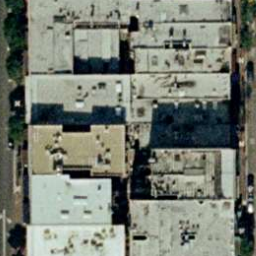
Label: buildings